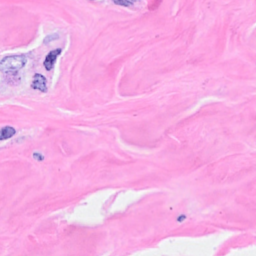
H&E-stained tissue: Breast